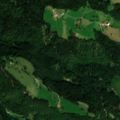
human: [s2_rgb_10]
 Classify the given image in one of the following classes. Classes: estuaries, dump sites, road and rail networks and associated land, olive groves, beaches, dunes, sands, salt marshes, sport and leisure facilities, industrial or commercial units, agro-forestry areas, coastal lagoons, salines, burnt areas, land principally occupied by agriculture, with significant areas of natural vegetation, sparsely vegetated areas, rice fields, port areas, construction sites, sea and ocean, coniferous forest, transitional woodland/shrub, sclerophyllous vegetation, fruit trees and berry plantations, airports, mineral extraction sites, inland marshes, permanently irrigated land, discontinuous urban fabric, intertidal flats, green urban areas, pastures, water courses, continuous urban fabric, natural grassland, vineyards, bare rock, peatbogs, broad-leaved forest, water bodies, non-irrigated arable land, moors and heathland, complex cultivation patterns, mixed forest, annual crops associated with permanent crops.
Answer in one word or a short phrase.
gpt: pastures, land principally occupied by agriculture, with significant areas of natural vegetation, coniferous forest, mixed forest